Question: My database: <URL>
I have inserted the values from HTML to the MySQL database. How can I use the insert command for autoincrement column?
Servlet code:
'''
import java.io.*;
import javax.servlet.*;
import javax.servlet.annotation.WebServlet;
import javax.servlet.http.*;
import java.sql.*;
@WebServlet(name = "Register")
public class Register extends HttpServlet {
static String username="root";
static String password="root";
static String dburl= "jdbc:mysql://localhost:3306/conferencesystem";
static String mydriver = "com.mysql.cj.jdbc.Driver";
protected void doPost(HttpServletRequest request, HttpServletResponse
response)
throws ServletException, IOException {
response.setContentType("text/html;charset=UTF-8");
PrintWriter out = response.getWriter();
String Firstname = request.getParameter("firstname");
String Lastname = request.getParameter("lastname");
int Mobilenumber =
Integer.parseInt(request.getParameter("mobilenumber"));
String Email = request.getParameter("emailid");
String Pass = request.getParameter("password");
out.println("<html>");
out.println("<body>");
out.println("<h3>Guest Details </h3>");
out.println("" + Firstname);
out.println("" + Lastname);
out.println("" + Email);
out.println("</body>");
out.println("</html>");
int id = 1101;
Connection con = null;
try {
Class.forName(mydriver);
con = DriverManager.getConnection(dburl, username, password);
String query = "INSERT INTO author values(?,?,?,?,?,?)";
PreparedStatement stmt = con.prepareStatement(query);
stmt.setInt(1,id);
stmt.setString(2,Firstname);
stmt.setString(3,Lastname);
stmt.setInt(4,Mobilenumber);
stmt.setString(5,Email);
stmt.setString(6,Pass);
out.println("Your Record has been successfully inserted");
int res= stmt.executeUpdate();
con.close();
} catch (Exception e) {
e.printStackTrace();
}
}
}
'''
'''
h3{
font-family: Calibri;
font-size: 25pt;
font-style: normal;
font-weight: bold;
color:SlateBlue;
text-align: center;
text-decoration: underline
}
table{
font-family: Calibri;
color:white;
font-size: 11pt;
font-style: normal;
font-weight: bold;
text-align:center;
background-color: SlateBlue;
border-collapse: collapse;
border: 2px solid navy
}
table.inner{
border: 0px
}
'''
'''
<!DOCTYPE html>
<html lang="en">
<meta charset="UTF-8">
<html>
<head>
<title> Author Registration Form </title>
</head>
<link rel="stylesheet" href="styles.css">
<body>
<form method="post" action="http://localhost:8080/Register">
<h3>AUTHOR REGISTRATION FORM</h3>
<table align="center" cellpadding = "10">
<!----- First Name ---------------------------------------------------------->
<tr>
<td>FIRST NAME</td>
<td><input type="text" name="firstname" maxlength="30"/>
(max 30 characters a-z and A-Z)
</td>
</tr>
<!----- Last Name ---------------------------------------------------------->
<tr>
<td>LAST NAME</td>
<td><input type="text" name="lastname" maxlength="30"/>
(max 30 characters a-z and A-Z)
</td>
</tr>
<!----- Mobile Number ---------------------------------------------------------->
<tr>
<td>MOBILE NUMBER</td>
<td>
<input type="text" name="mobilenumber" maxlength="10" />
(10 digit number)
</td>
</tr>
<!----- Email Id ---------------------------------------------------------->
<tr>
<td>EMAIL ID</td>
<td><input type="text" name="emailid" maxlength="100" /></td>
</tr>
<!----- Choose password ---------------------------------------------------------->
<tr>
<td>PASSWORD</td>
<td><input type="password" name="password" maxlength="100" /></td>
</tr>
<!----- Submit and Reset ------------------------------------------------->
<tr>
<td colspan="2" align="center">
<input type="submit" value="Submit">
<input type="reset" value="Reset">
</td>
</tr>
</table>
</form>
</body>
</html>
'''

I'm trying to insert data from the form data, but it doesn't work. How can I fix it?
In this updated question, I have successfully fixed some problems in inserting the values, but how can I deal with the autoincrementing column?
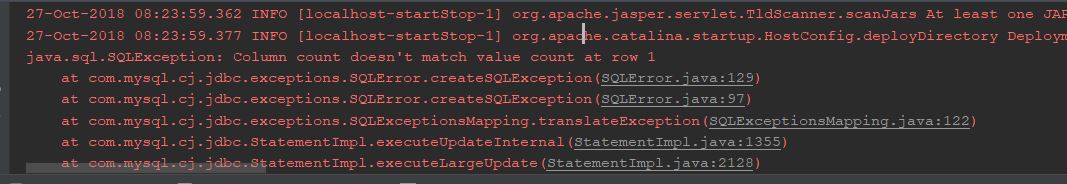
Answer: '''
INSERT INTO author
(firstname
,lastname
,mobilenumber
,email
, pass) values(?,?,?,?,?);
'''
And remove id from the prepared strings